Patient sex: F
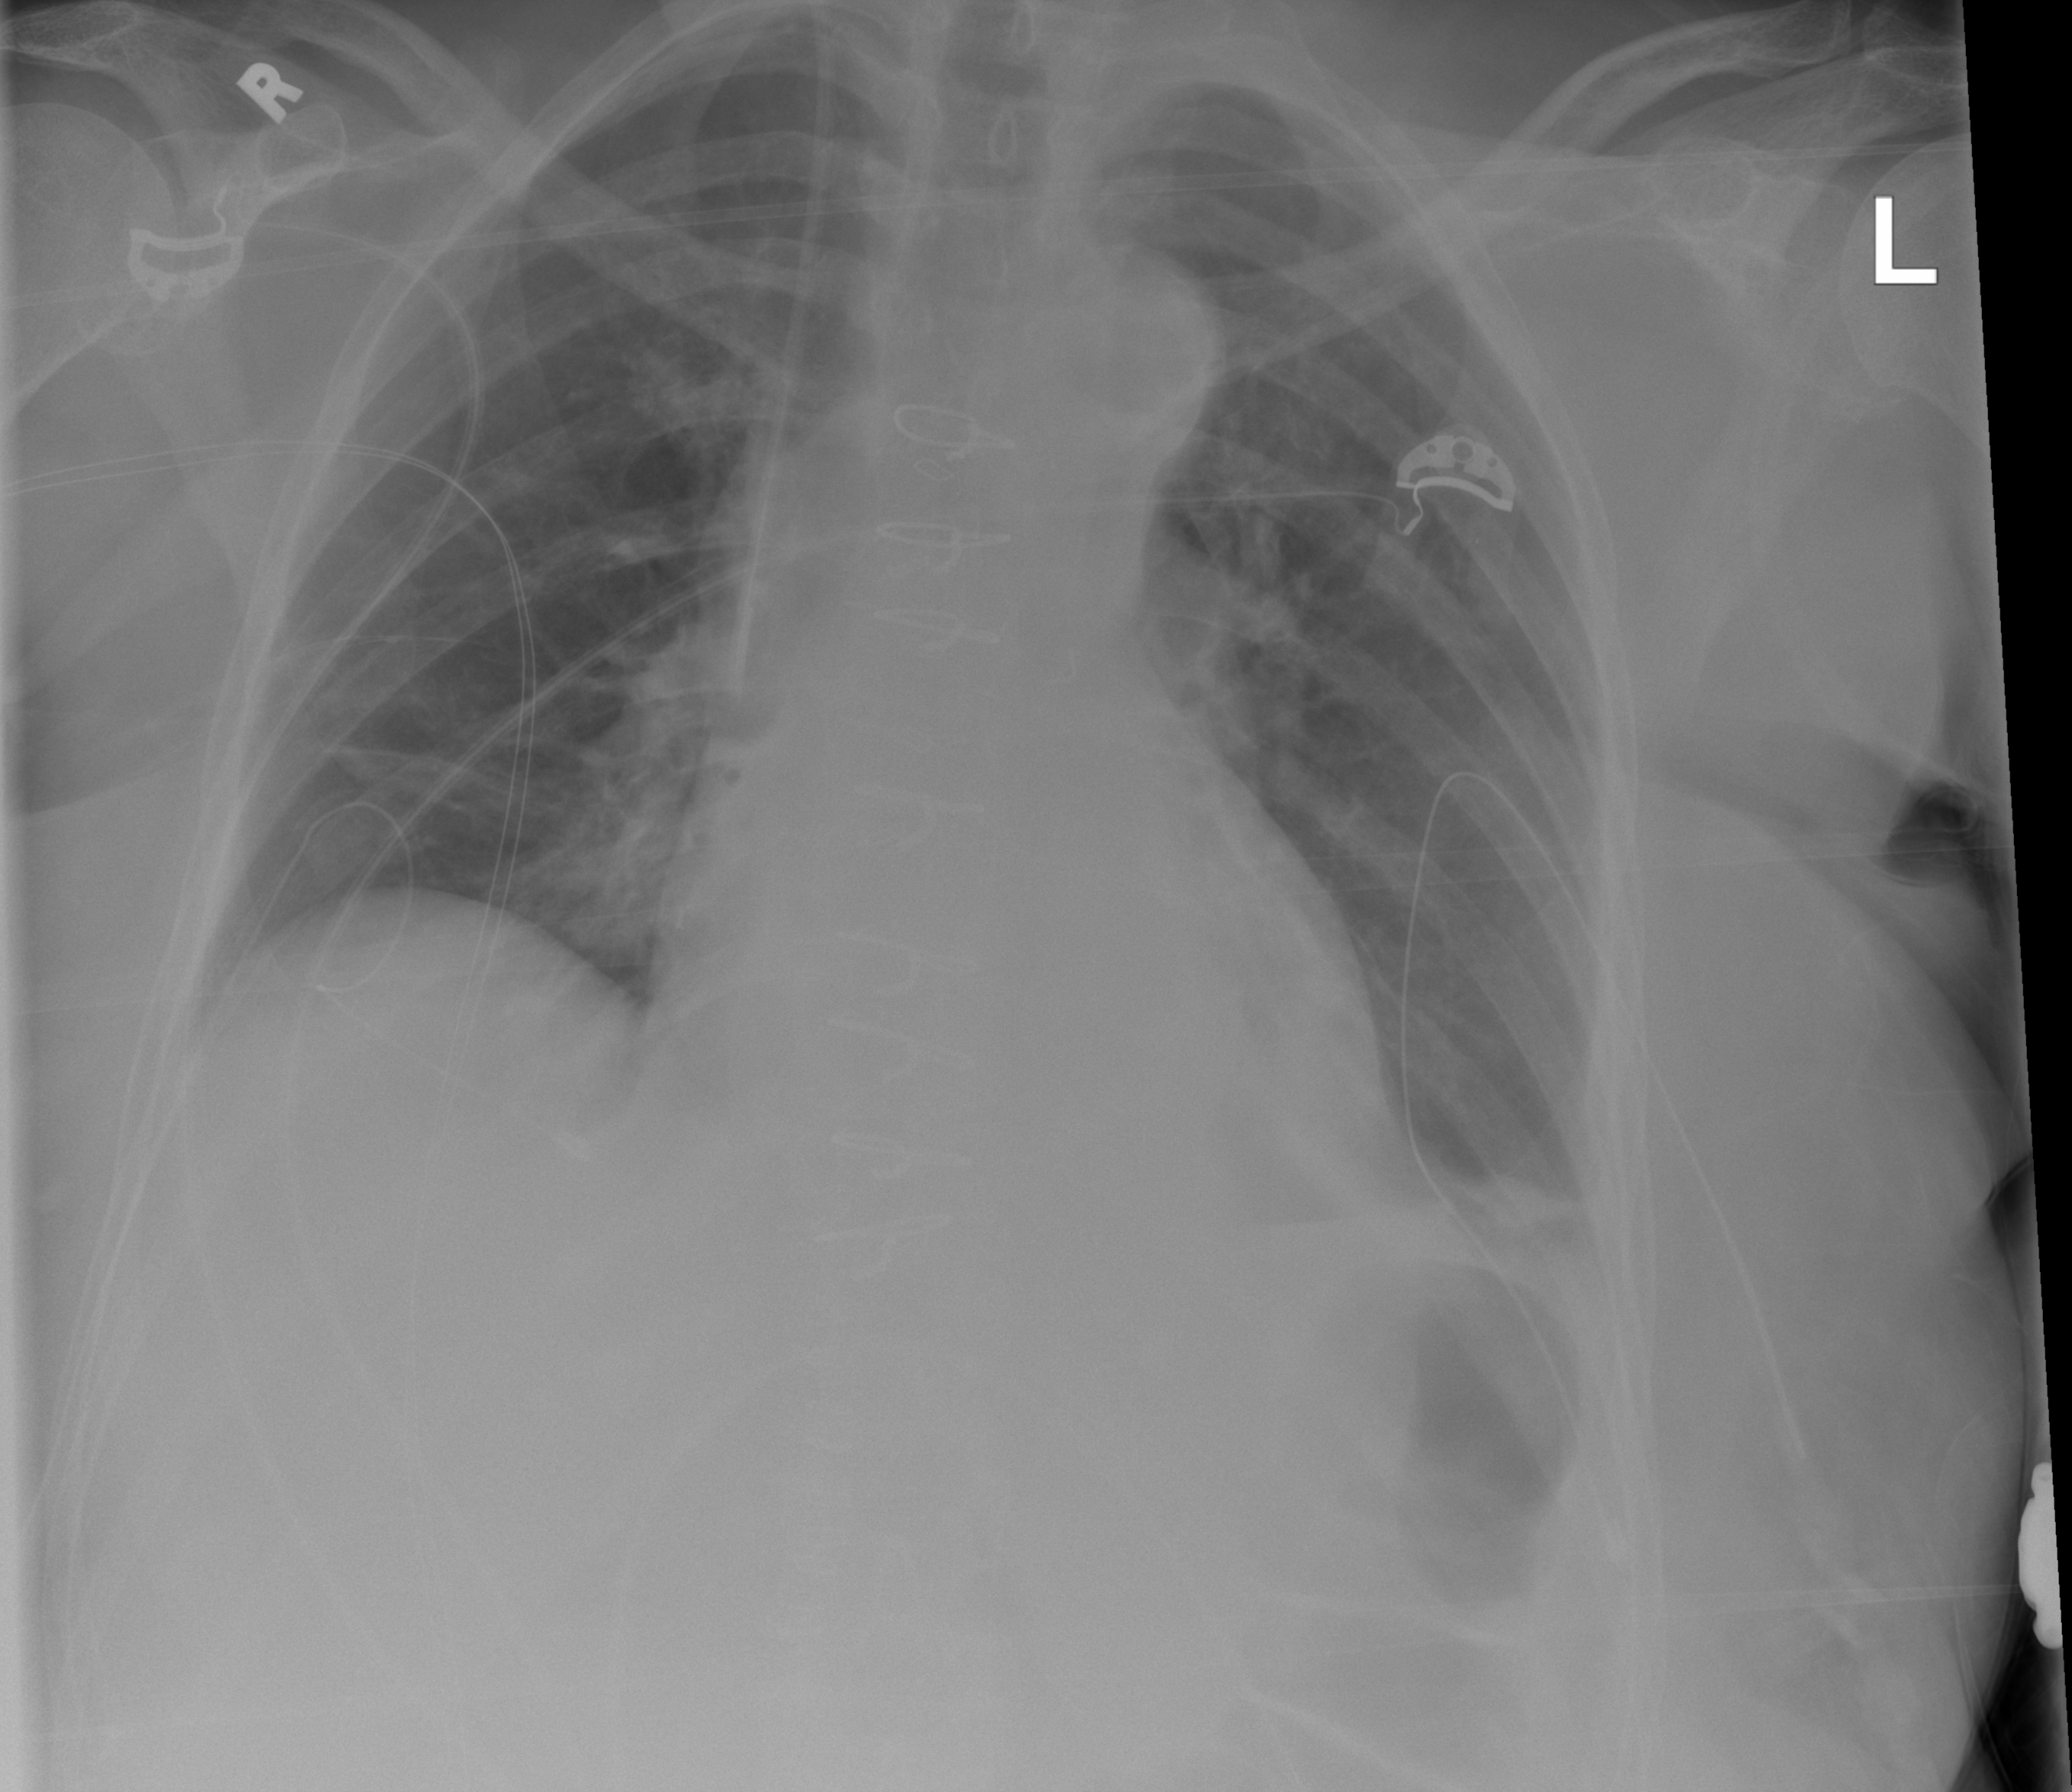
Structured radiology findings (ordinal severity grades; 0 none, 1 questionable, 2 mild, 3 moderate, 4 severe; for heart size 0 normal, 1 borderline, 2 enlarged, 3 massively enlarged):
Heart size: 0
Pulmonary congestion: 2
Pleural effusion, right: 0
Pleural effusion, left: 2
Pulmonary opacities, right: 0
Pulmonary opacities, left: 0
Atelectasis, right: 0
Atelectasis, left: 2